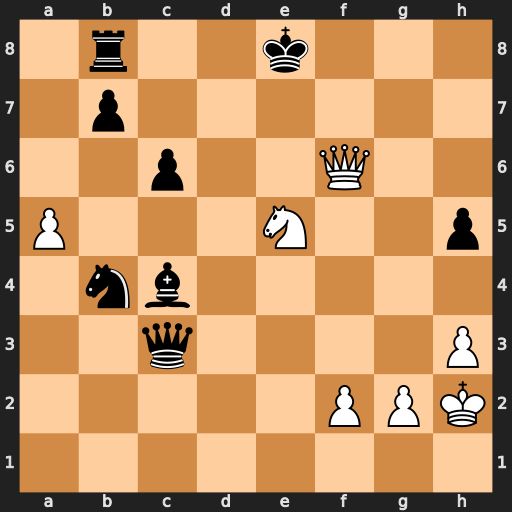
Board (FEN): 1r2k3/1p6/2p2Q2/P3N2p/1nb5/2q4P/5PPK/8
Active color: w
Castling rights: -
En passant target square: -
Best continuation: Qh8+ Bg8 Qxg8+